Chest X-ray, PA view. Patient: 53 years old, sex F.
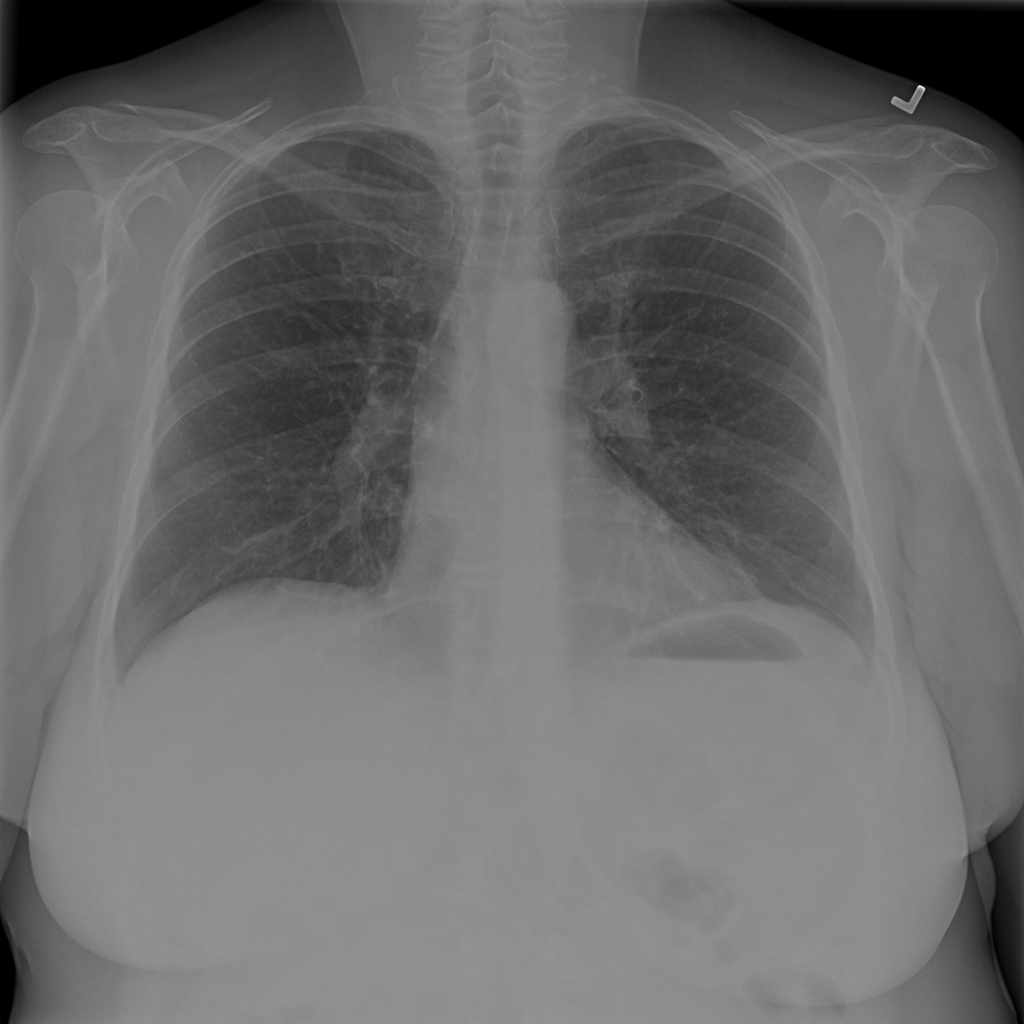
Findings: Nodule